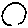
Label: circle